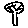
Label: tree